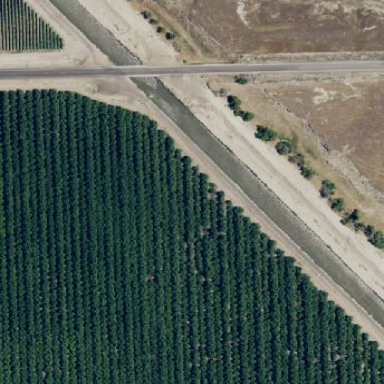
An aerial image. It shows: Almond orchard with rows of almond trees.